I will show an image sequence of human cooking. I have annotated the images with numbered circles. Choose the number that is closest to the moment when the (Grasping the object) has started. You are a five-time world champion in this game. Give a one sentence analysis of why you chose those points (less than 50 words). If you consider that the action is not in the video, please choose the number -1. Provide your answer at the end in a json file of this format: {"points": []}
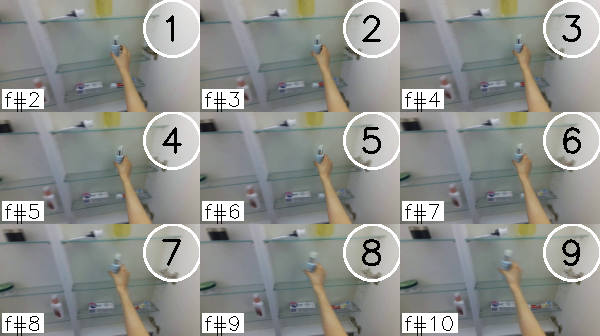
Frame 2 shows the clearest moment of hand-object contact.
{"points": [2]}